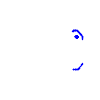
Particle: proton